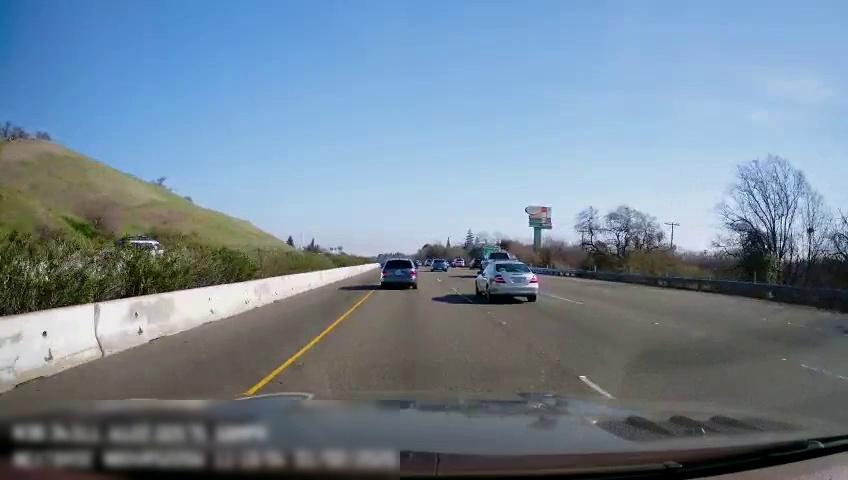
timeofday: Day
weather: Sunny
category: Drivable Space
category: Vehicles | Car
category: Vehicles | Truck
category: Vehicles | Car
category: Vehicles | SUV
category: Vehicles | Car
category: Vehicles | SUV
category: Lanes | Current Lane
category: Lanes | Current Lane
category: Lanes | Alternate Lane